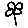
Label: flower